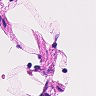
Metastatic tissue present: no